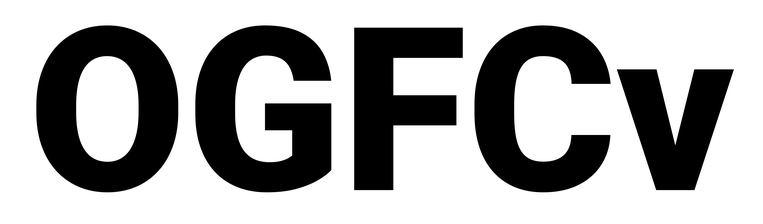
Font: Roboto_Black